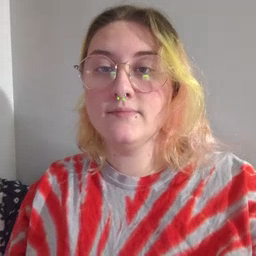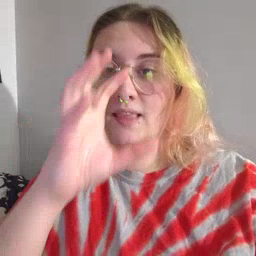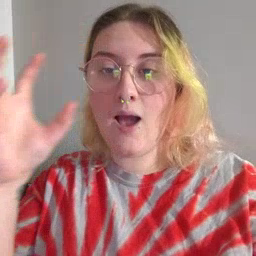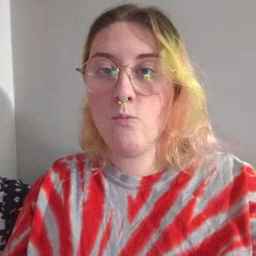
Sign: cloud